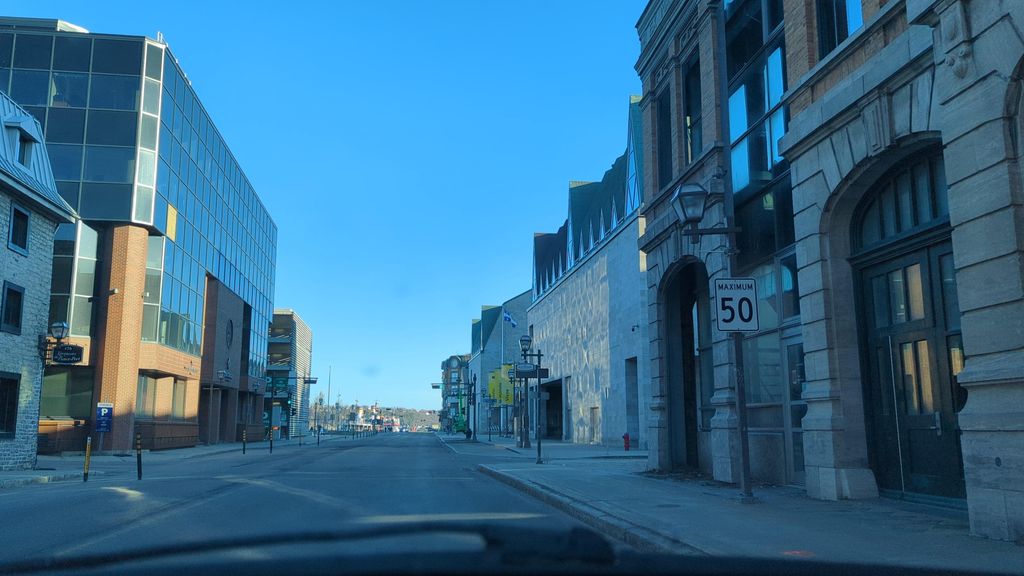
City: quebec_city